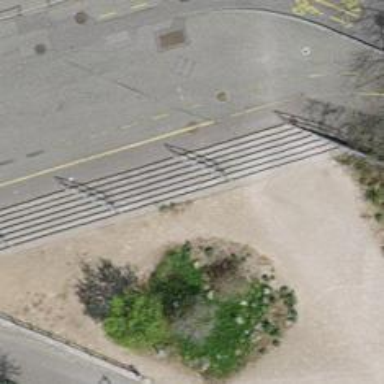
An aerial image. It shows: Concrete steps.